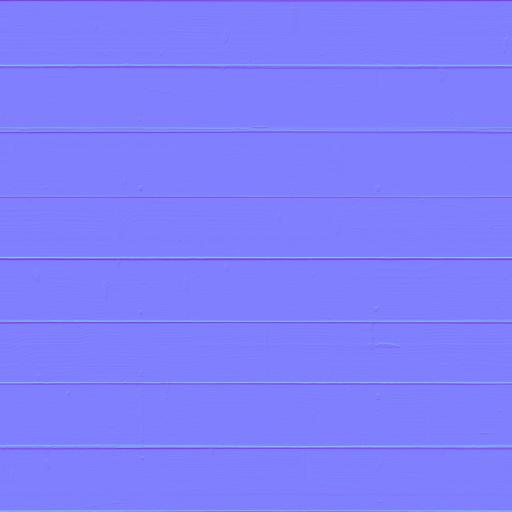
floor flooring parquet planks wood wooden